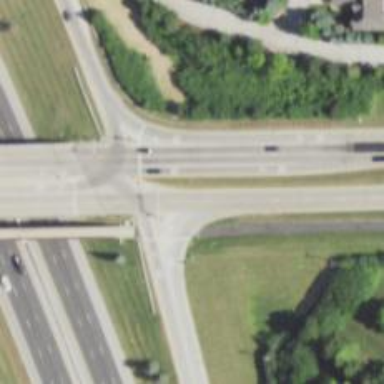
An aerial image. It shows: Trunk link highway.